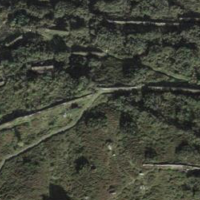
EUNIS habitat code: 44
Species observed at this site:
Montifringilla nivalis